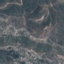
Land use / land cover class: HerbaceousVegetation